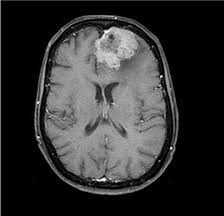
Label: meningioma